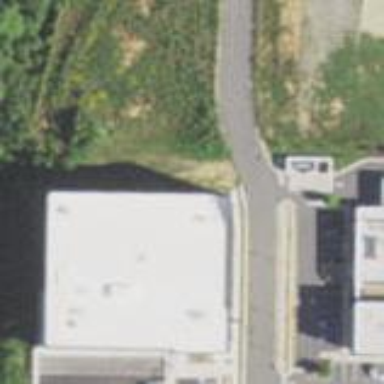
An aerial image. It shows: Storage rental shop located in building.